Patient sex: F
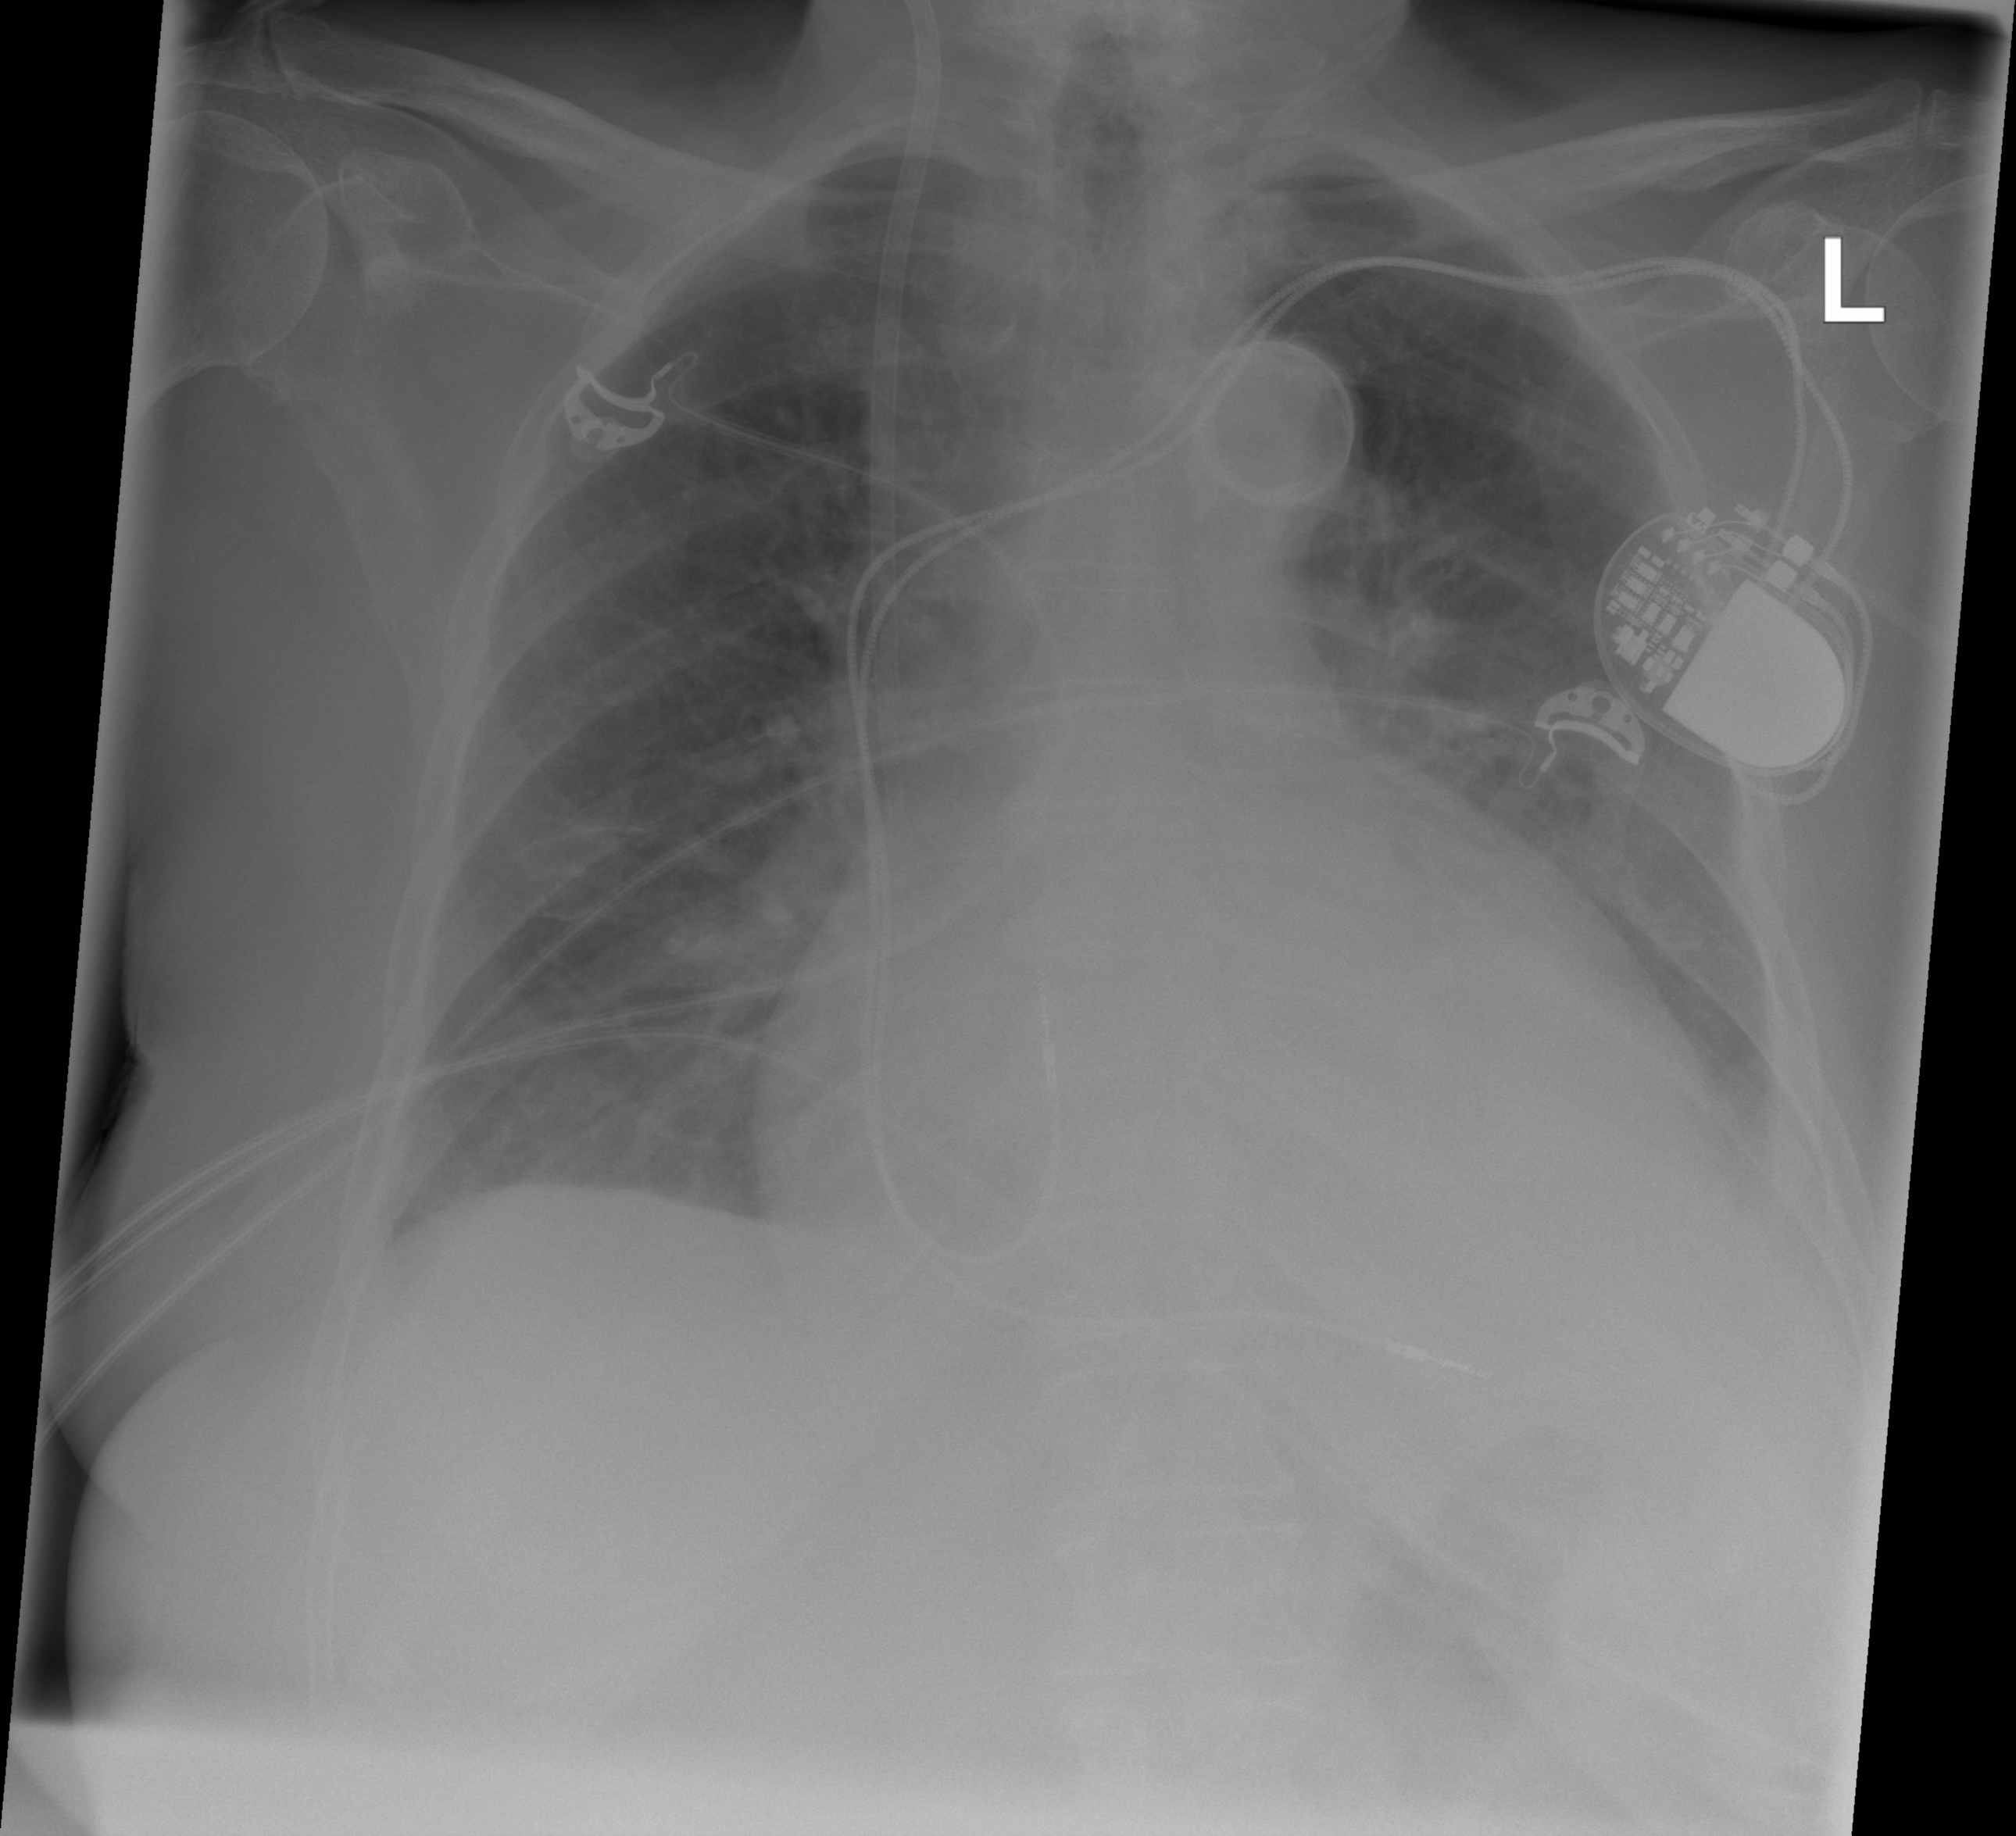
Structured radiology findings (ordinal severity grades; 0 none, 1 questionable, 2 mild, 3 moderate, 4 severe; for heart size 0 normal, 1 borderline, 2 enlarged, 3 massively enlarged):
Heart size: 3
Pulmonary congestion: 0
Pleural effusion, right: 1
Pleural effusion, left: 2
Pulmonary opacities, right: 0
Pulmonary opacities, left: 0
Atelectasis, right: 2
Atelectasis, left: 2